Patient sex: M
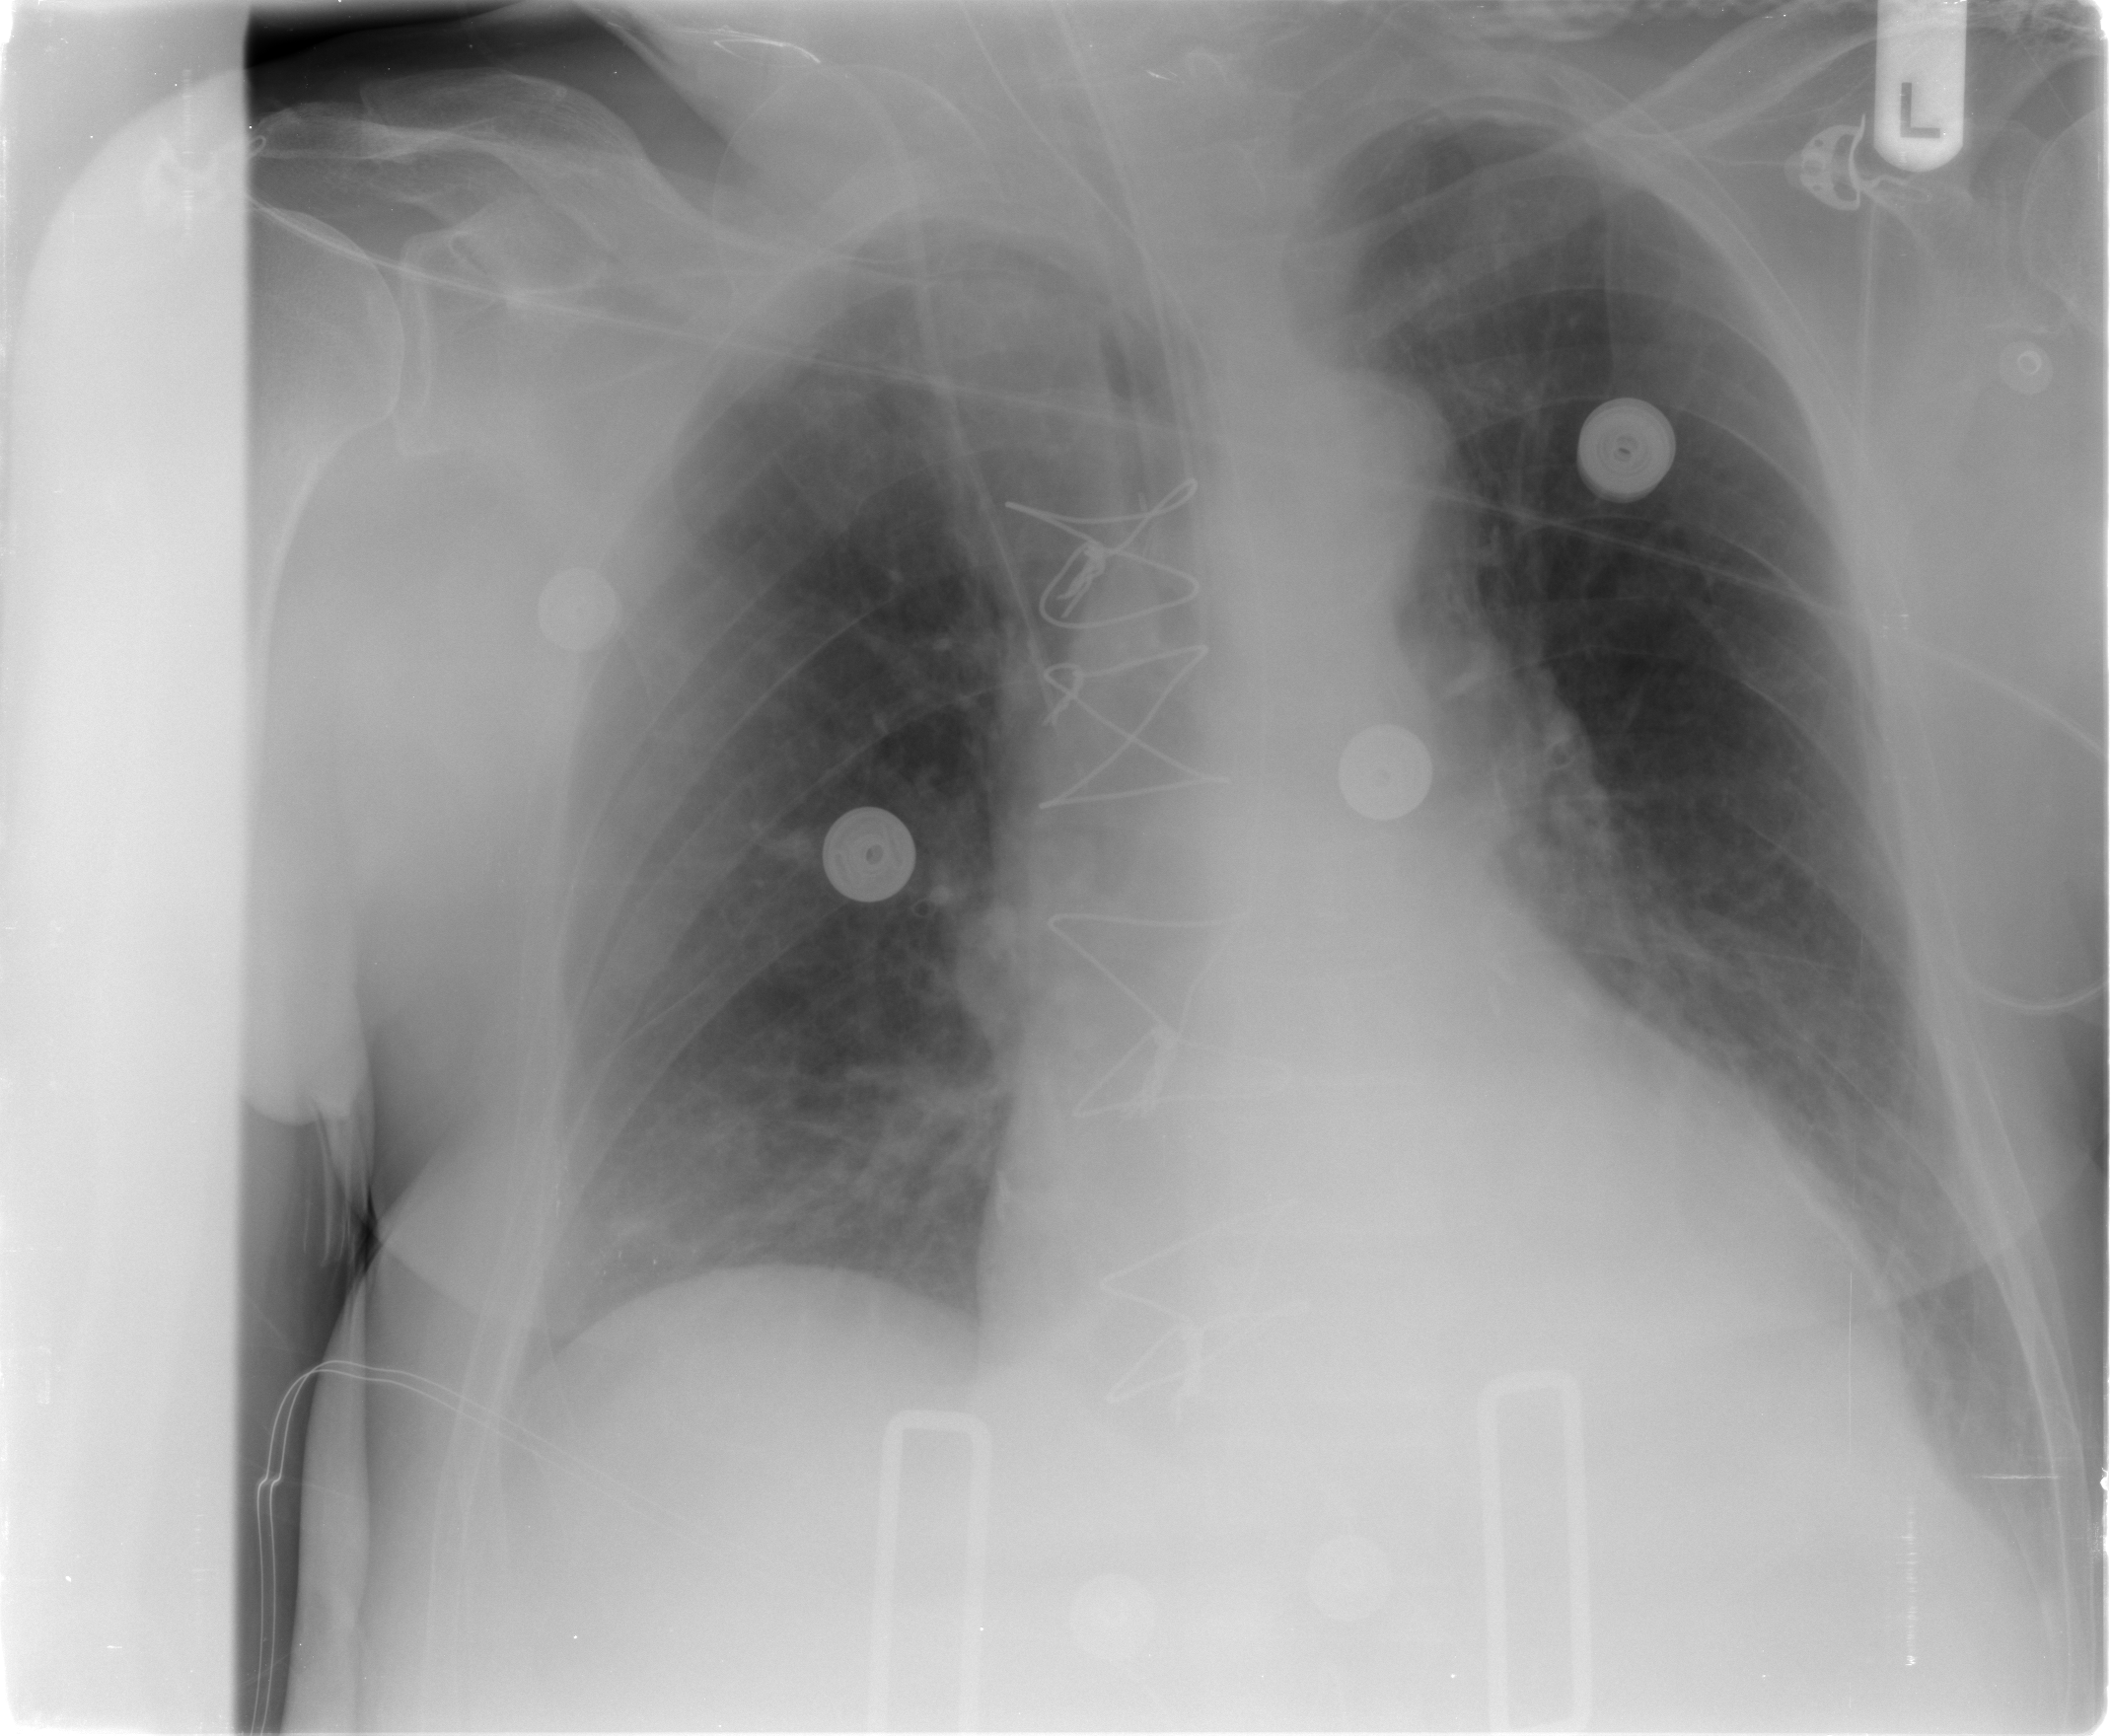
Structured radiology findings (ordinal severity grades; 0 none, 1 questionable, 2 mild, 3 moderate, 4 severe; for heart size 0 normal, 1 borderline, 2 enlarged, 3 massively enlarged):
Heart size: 2
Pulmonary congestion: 0
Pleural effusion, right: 0
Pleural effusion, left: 0
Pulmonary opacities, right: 0
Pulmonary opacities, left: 0
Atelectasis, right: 0
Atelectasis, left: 2